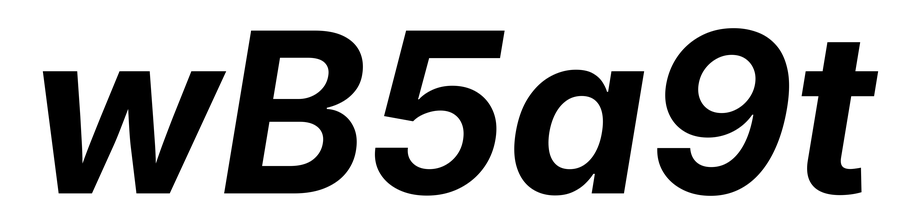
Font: Inter-Italic_Bold_Italic